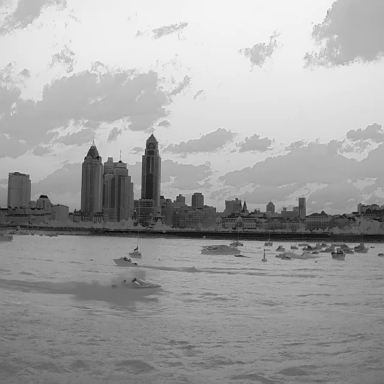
There are four canoes in the infrared image.